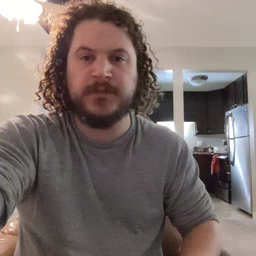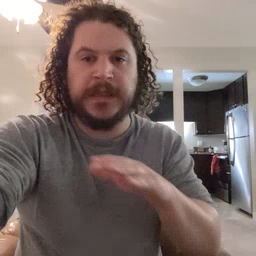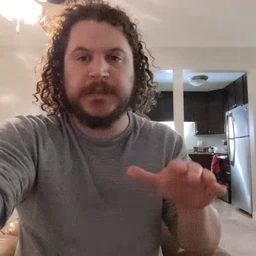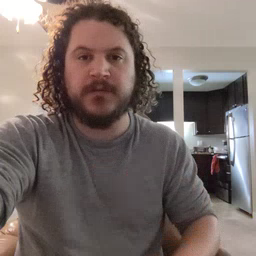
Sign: clean